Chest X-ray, AP view. Patient: 51 years old, sex M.
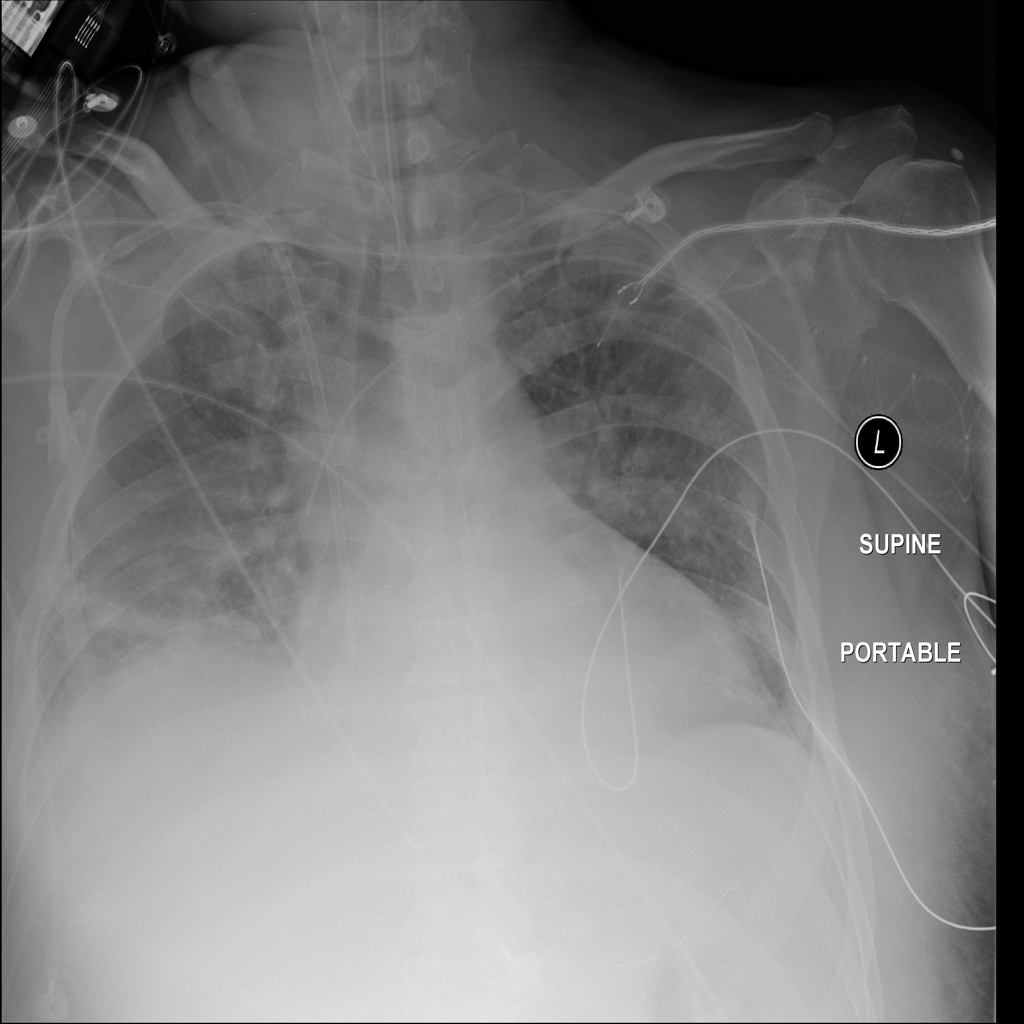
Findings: Atelectasis, Effusion